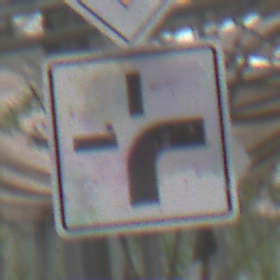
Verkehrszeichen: VerlaufVorfahrtsstrasse3
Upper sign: Vorfahrtsstrasse
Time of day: Midday
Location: Roofed (Special)
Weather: Overcast
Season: NotSpecified
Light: Natural